Question: My environment is: MacOSX 10.8.3, PHP 5.3.17, ImageMagick 6.8.0, Apache 2.2.22
I have installed ImageMagick and PHP-Imagick module by using macports.
ImageMagick works as expected, for example I can convert a JPG to GIF by using the console command 'convert /my-path/file.jpg file.gif'.
However when I create a new Imagick instance by using a sample code as follow:
'''
<?php
$m = new Imagick('/my-path/file.jpg');
'''
I get the exception:
> NoDecodeDelegateForThisImageFormat '/my-path/file.jpg' @
error/constitute.c/ReadImage/550
The format of the file doesnt change the result; I tested different JPG, GIF and PNG images however same exception occurs.
So I suspect, the PHP/Apache - ImageMagick integration part is somewhat faulty.
I saw <URL>
Outputs of some commands on my system:
- <URL>
I will appreciate any suggestion.

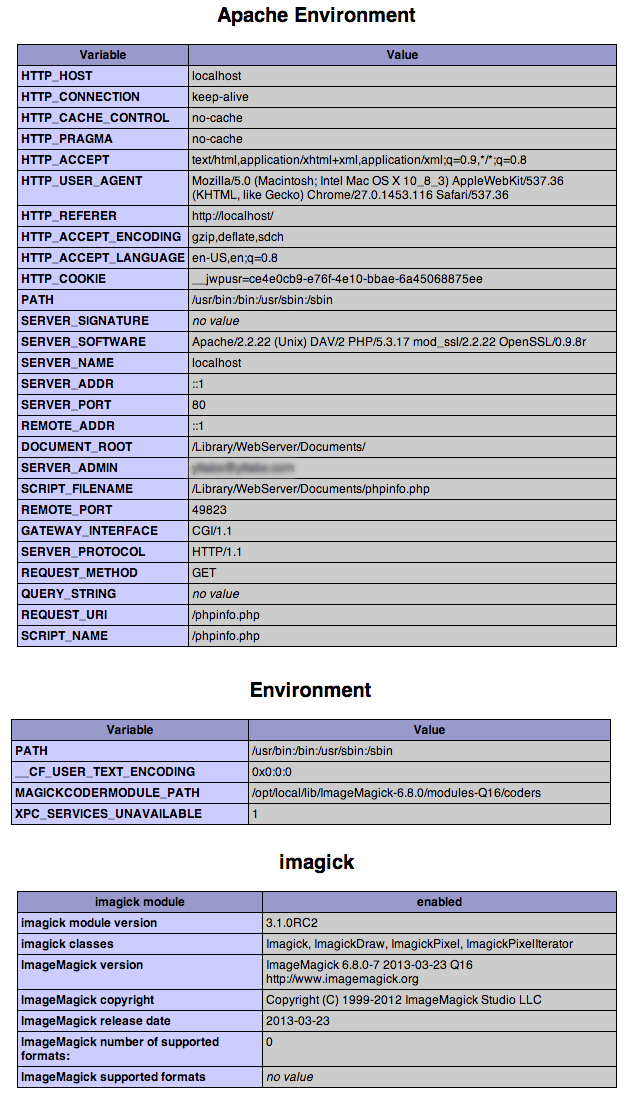
Answer: ## Solution
> chmod 755 /opt
## Insight and Thoughts
At last. I managed to solve the problem.
As there were no answers and suggestions on SO; I'm not suprised that something not expected was causing it!..
@sathia suggested to define an environment variable to call ImageMagick binaries. However in my case, I need to use phpImagick extension and access ImageMagick through its API, so this suggestion didn't make sense.
But I wanted to give it a try and call ImageMagick's convert binary by using PHP's 'system' function. After calling it, I got a return value of "126"; and 126 means, !..
I checked the binary in /opt/local/bin/convert and it has appropriate execute permissions, then I checked /opt/local/bin and /opt/local directories as well and they were executable too. However the catch was '/opt' folder's permission was 700!
I managed to execute 'chmod 755 /opt' and magically error has gone.